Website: apple
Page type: address-validator
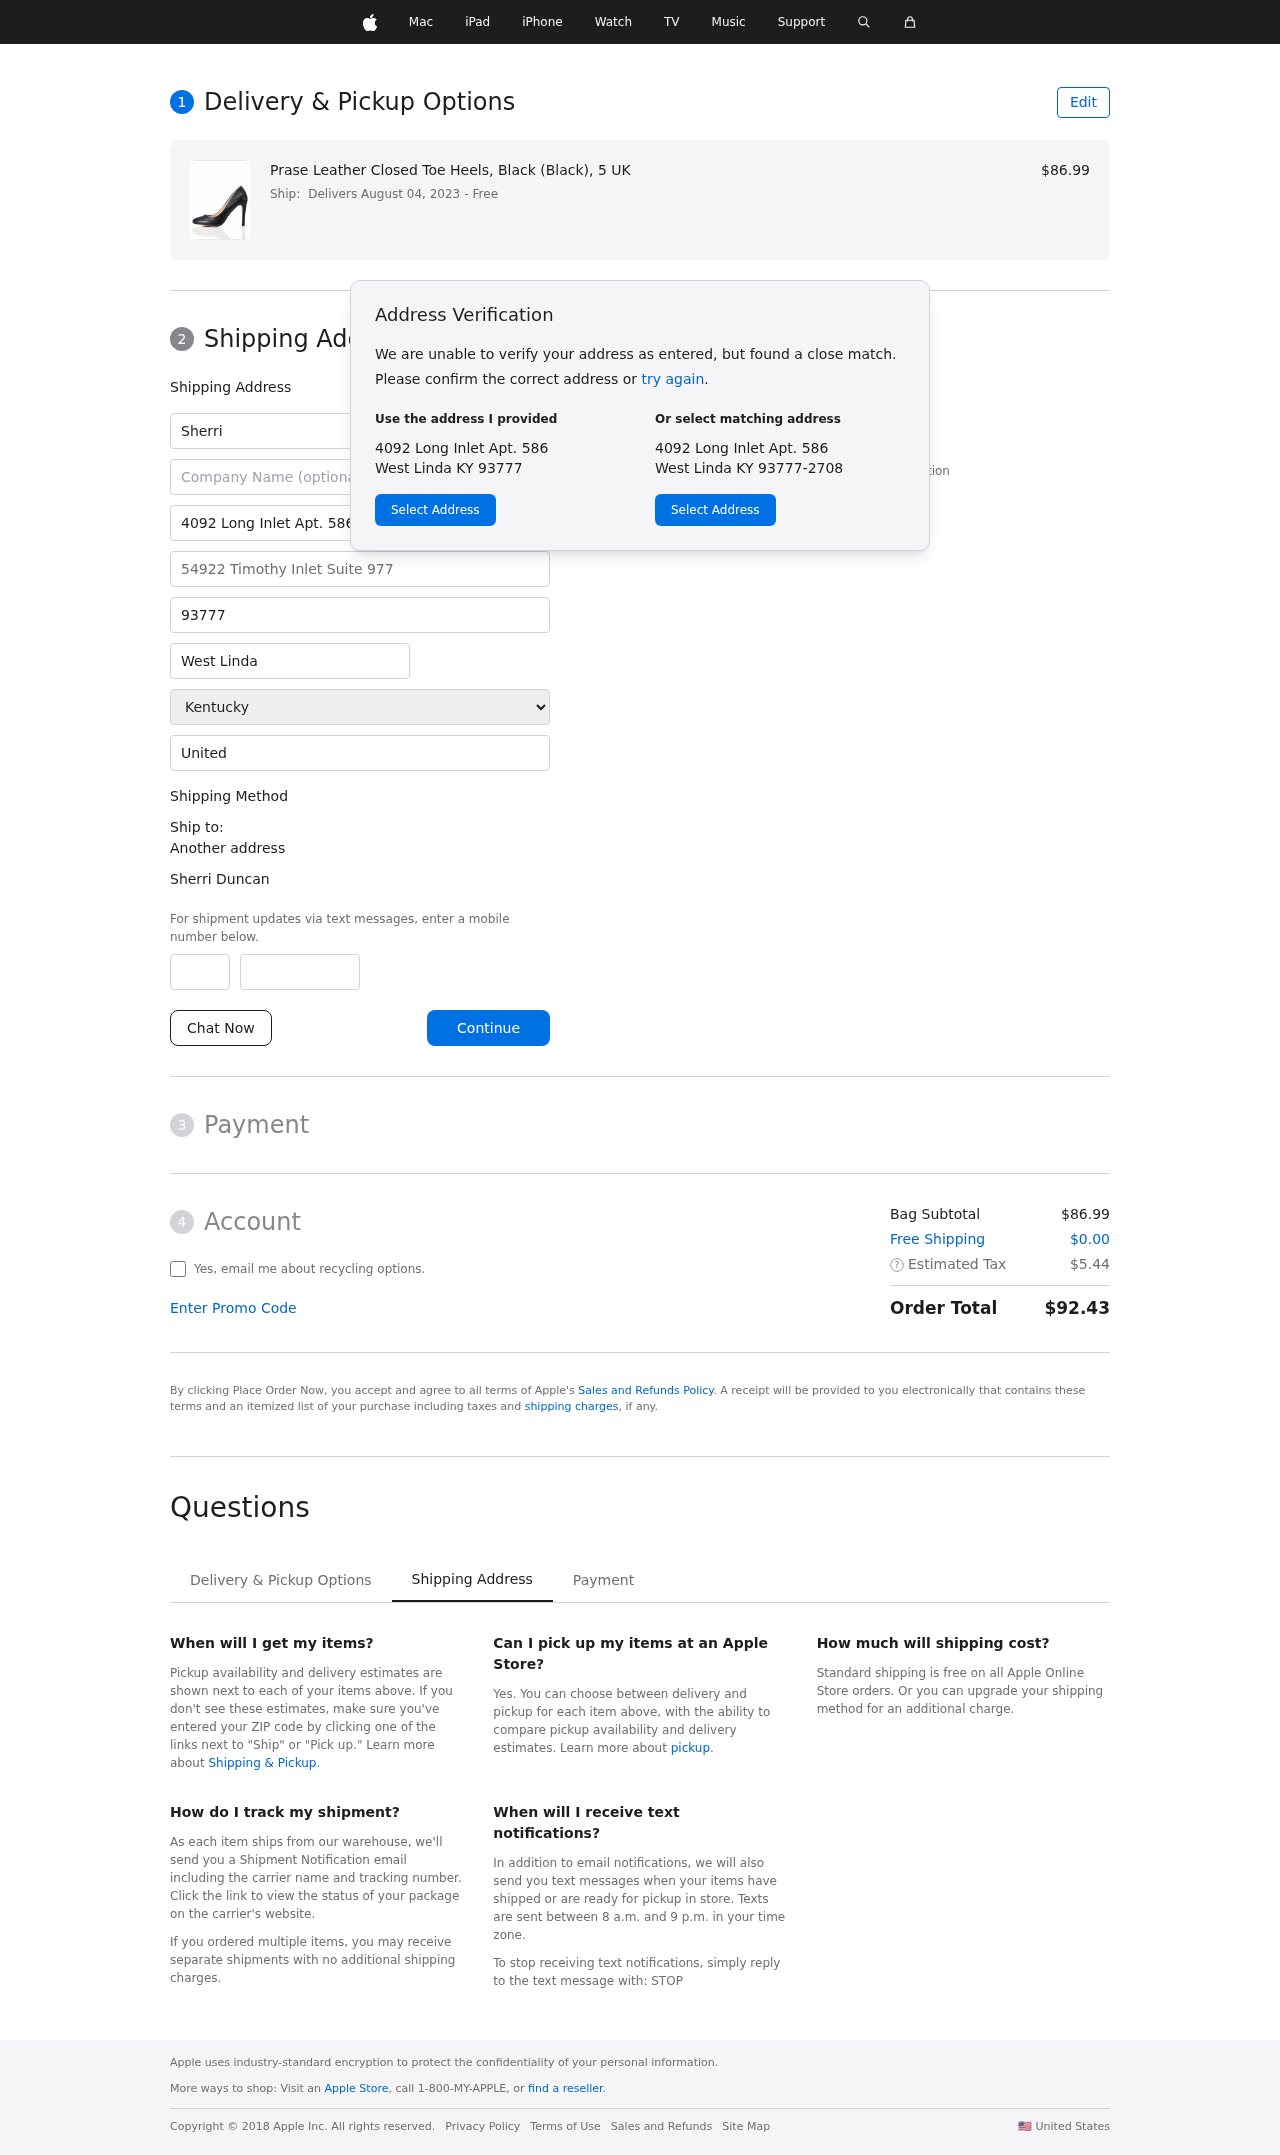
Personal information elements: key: PII_CITY
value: West Linda
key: PII_COUNTRY
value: United States
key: PII_FIRSTNAME
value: Sherri
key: PII_FULLNAME
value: Sherri Duncan
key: PII_LASTNAME
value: Duncan
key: PII_PHONE_AREA
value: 882
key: PII_PHONE_SUFFIX
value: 4055
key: PII_POSTCODE
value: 93777
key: PII_STATE
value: Kentucky
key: PII_STREET
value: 4092 Long Inlet Apt. 586
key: PII_STREET2
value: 54922 Timothy Inlet Suite 977
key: PII_CITY_STATE_ZIP
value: West Linda KY 93777
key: PII_STATE_ABBR
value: KY
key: PII_POSTCODE_FULL
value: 93777
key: PII_POSTCODE_NUMERIC
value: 93777
Product elements: key: PRODUCT1_NAME
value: Prase Leather Closed Toe Heels, Black (Black), 5 UK
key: PRODUCT1_PRICE
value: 86.99
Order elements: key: ORDER_DELIVERY_DATE
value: Delivers August 04, 2023
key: ORDER_SUBTOTAL
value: $86.99
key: ORDER_SHIPPING_COST
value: $0.00
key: ORDER_TAX
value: $5.44
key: ORDER_TOTAL
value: $92.43